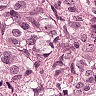
Metastatic tissue present: yes